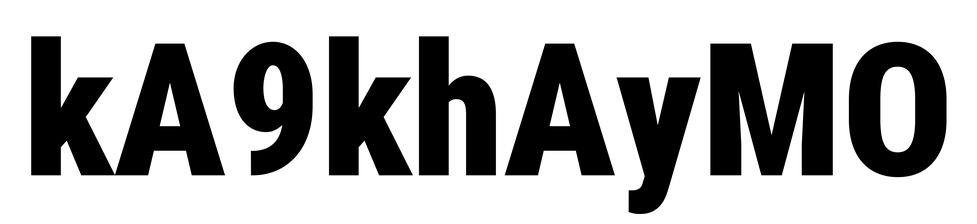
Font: Roboto_Condensed_Black